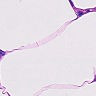
Metastatic tissue present: no